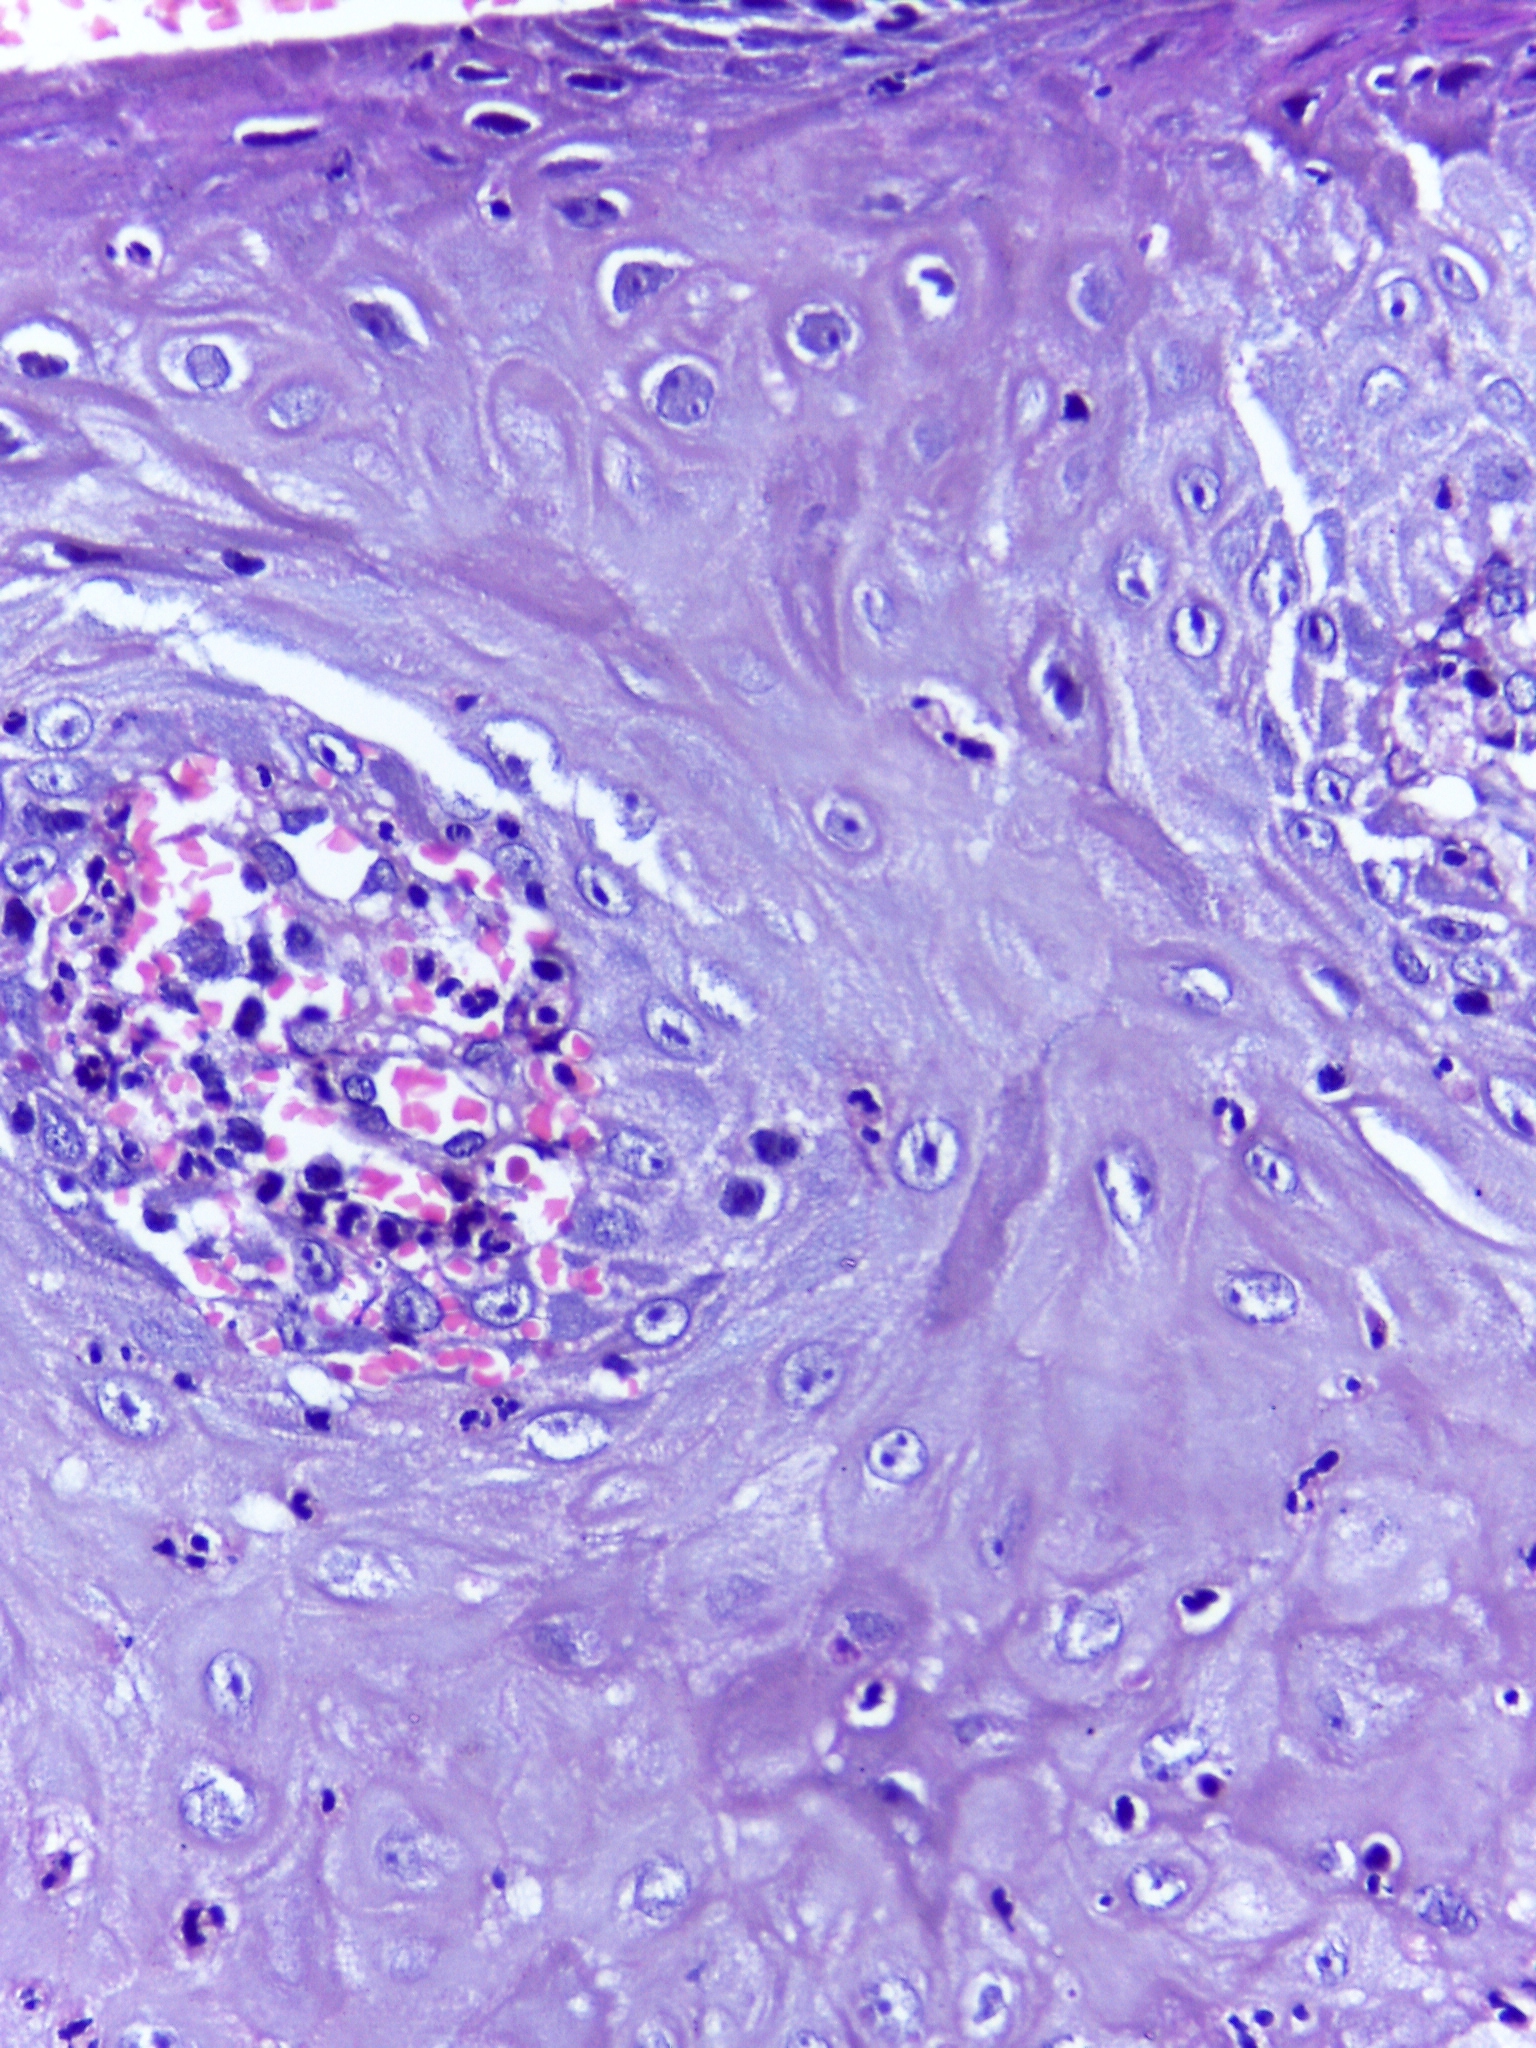
Diagnosis: OSCC